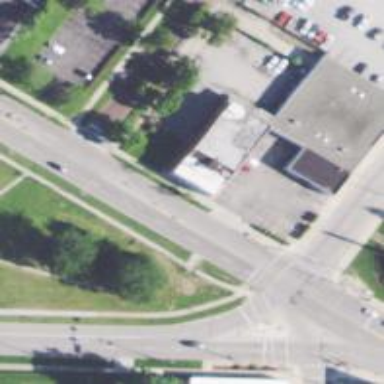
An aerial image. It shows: Crossing on footway.